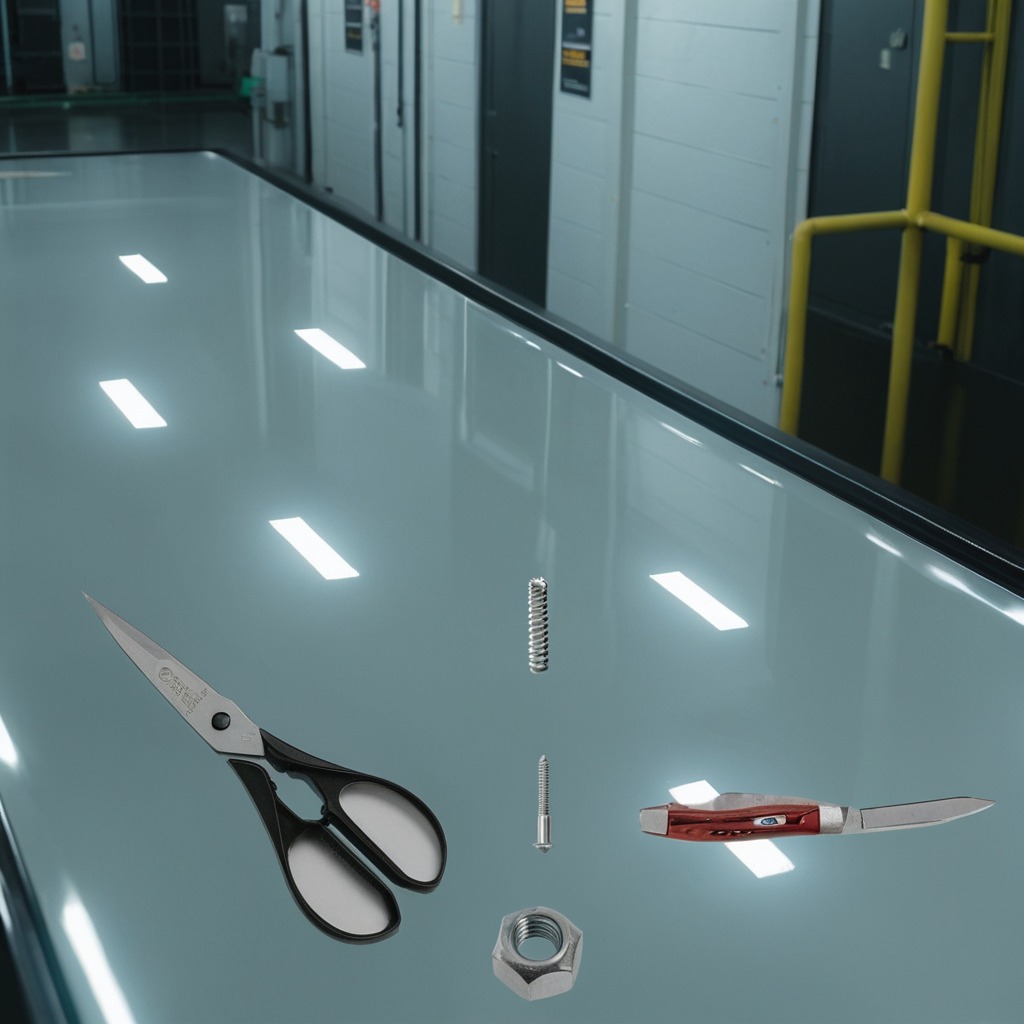
A utility knife, a metal machine screw, a coiled metal spring, a metal nut, and a pair of scissors are lying on the high-gloss table in a ship maintenance bay industrial lighting.